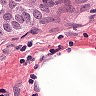
Metastatic tissue present: yes